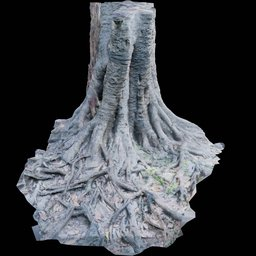
Label: nature